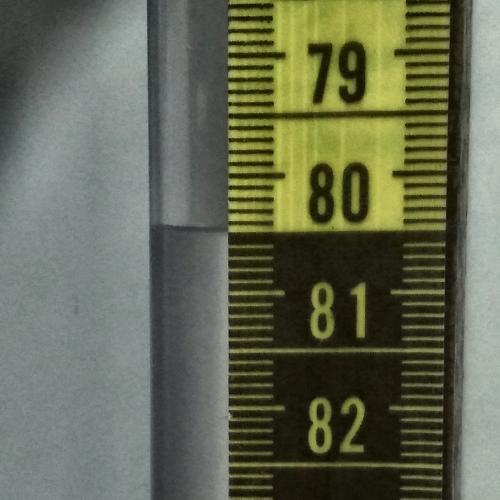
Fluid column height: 80.5 cm